Question: I have an EditText inside an AlertDialog. It looks like this.

See where it says tddjdjck and how it is indented quite a lot. That is what I want (I used 'setPadding' with left and right set to 50), but I also want the blue line under it to be indented too. How do I do that?
The code I am using is below:
'''
final AlertDialog.Builder alert = new AlertDialog.Builder(thisActivity);
final EditText input = new EditText(thisActivity);
input.setSingleLine();
input.setPadding(50, 0, 50, 0);
alert.setTitle("by...");
alert.setMessage("enter the name of the person who did:");
alert.setView(input);
alert.setPositiveButton("Ok", new DialogInterface.OnClickListener() {
public void onClick(DialogInterface dialog, int whichButton) {
String value = input.getText().toString().trim();
}
});
alert.setNegativeButton("Cancel", new DialogInterface.OnClickListener() {
public void onClick(DialogInterface dialog, int whichButton) {
dialog.cancel();
}
});
alert.show();
'''
Thank you
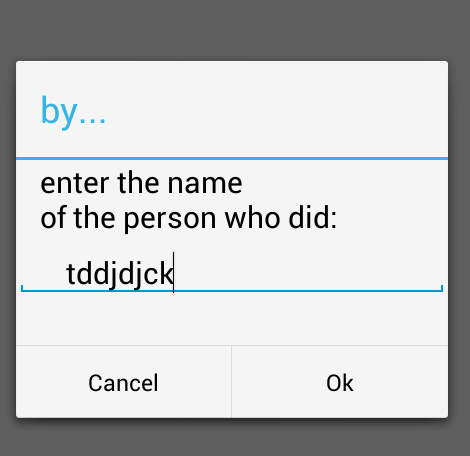
Answer: '''
final AlertDialog.Builder alert = new AlertDialog.Builder(thisActivity);
final EditText input = new EditText(thisActivity);
input.setSingleLine();
FrameLayout container = new FrameLayout(thisActivity);
FrameLayout.LayoutParams params = new FrameLayout.LayoutParams(ViewGroup.LayoutParams.MATCH_PARENT, ViewGroup.LayoutParams.WRAP_CONTENT);
params.leftMargin = getResources().getDimensionPixelSize(R.dimen.dialog_margin);
input.setLayoutParams(params);
container.addView(input);
alert.setTitle("by...");
alert.setMessage("test message");
alert.setView(container);
'''
Make sure you add another line to your dimens.xml resource file, such as
'''
<dimen name="dialog_margin">20dp</dimen>
'''